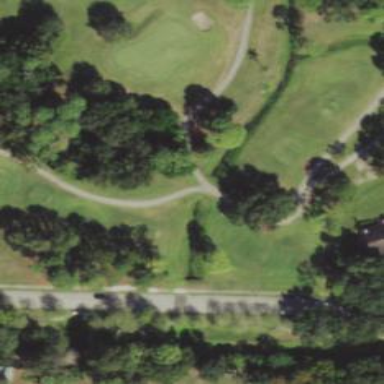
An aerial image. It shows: Service road with bridge used as golf cart path.